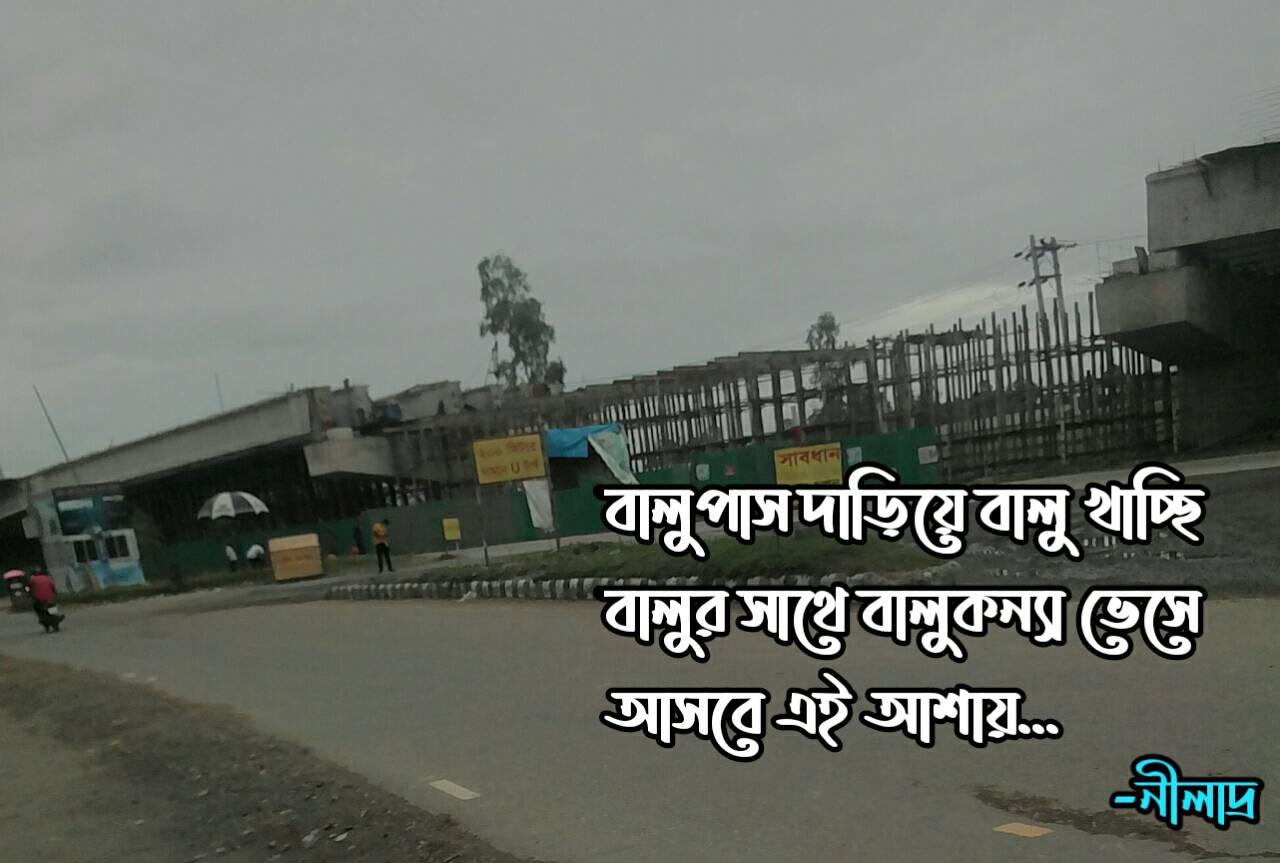
Caption: বালুপাস দাড়িয়ে বালু খাচ্ছি বালুর সাথে বালুকন্যা ভেসে আসবে এই আশায়...
Label: non-hate